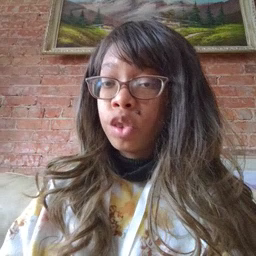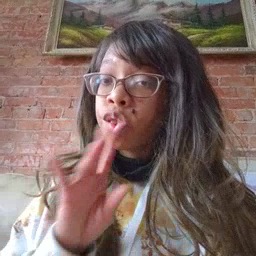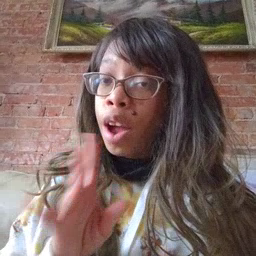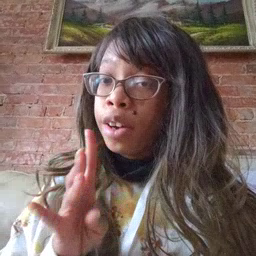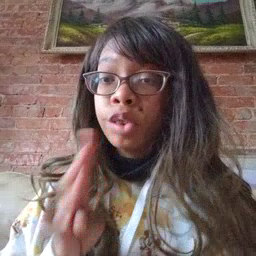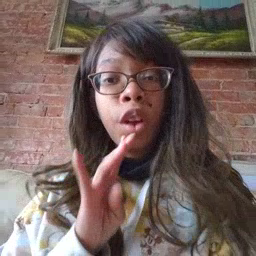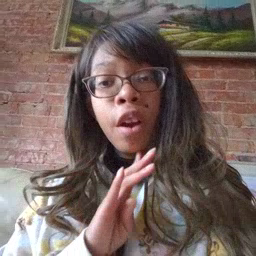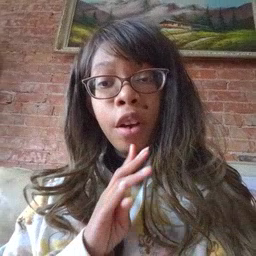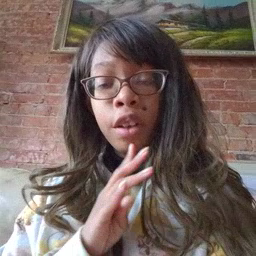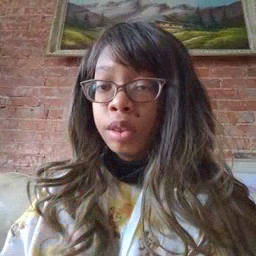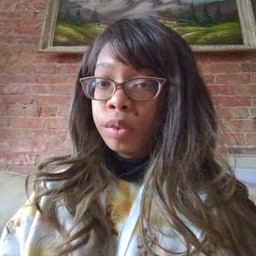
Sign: talk